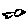
Label: bird